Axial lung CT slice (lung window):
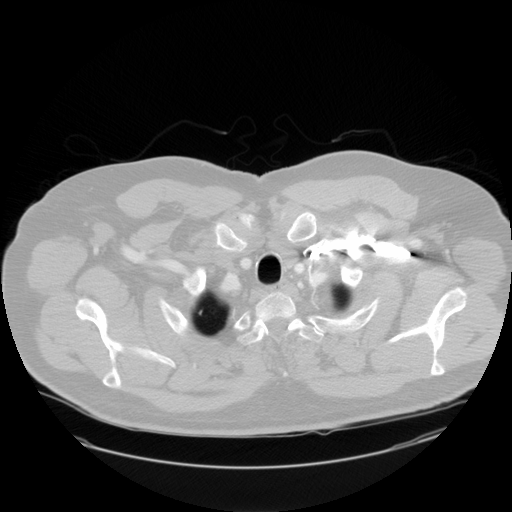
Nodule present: no